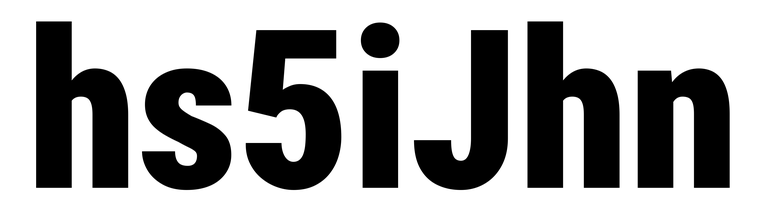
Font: Roboto_Condensed_Black